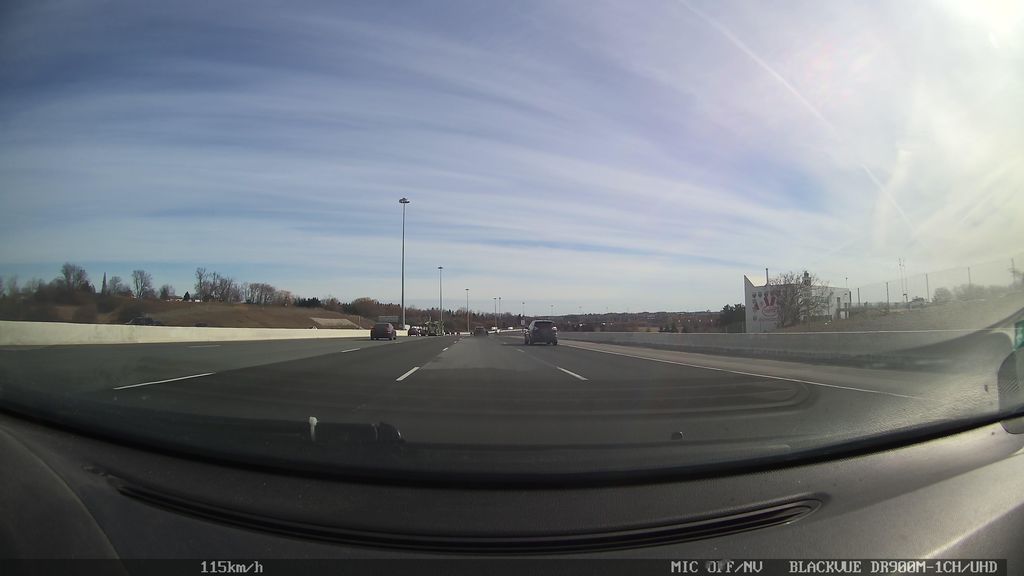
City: kitchener-waterloo